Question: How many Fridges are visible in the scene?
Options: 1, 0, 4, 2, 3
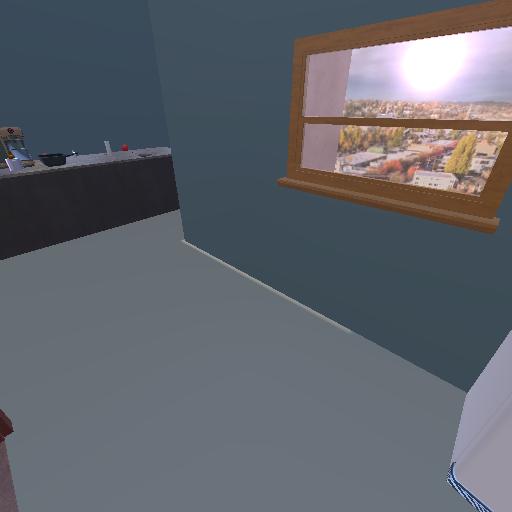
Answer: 1